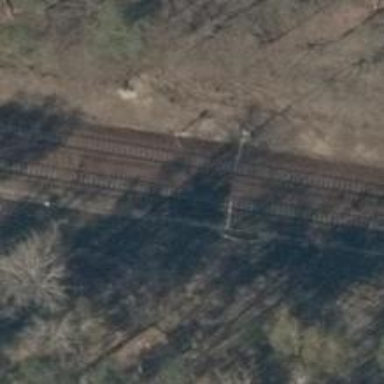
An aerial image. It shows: Signal light at railway crossing.